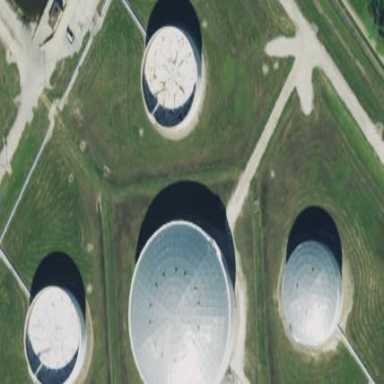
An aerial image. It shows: Storage tank building.